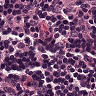
Metastatic tissue present: no